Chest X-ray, AP view. Patient: 53 years old, sex F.
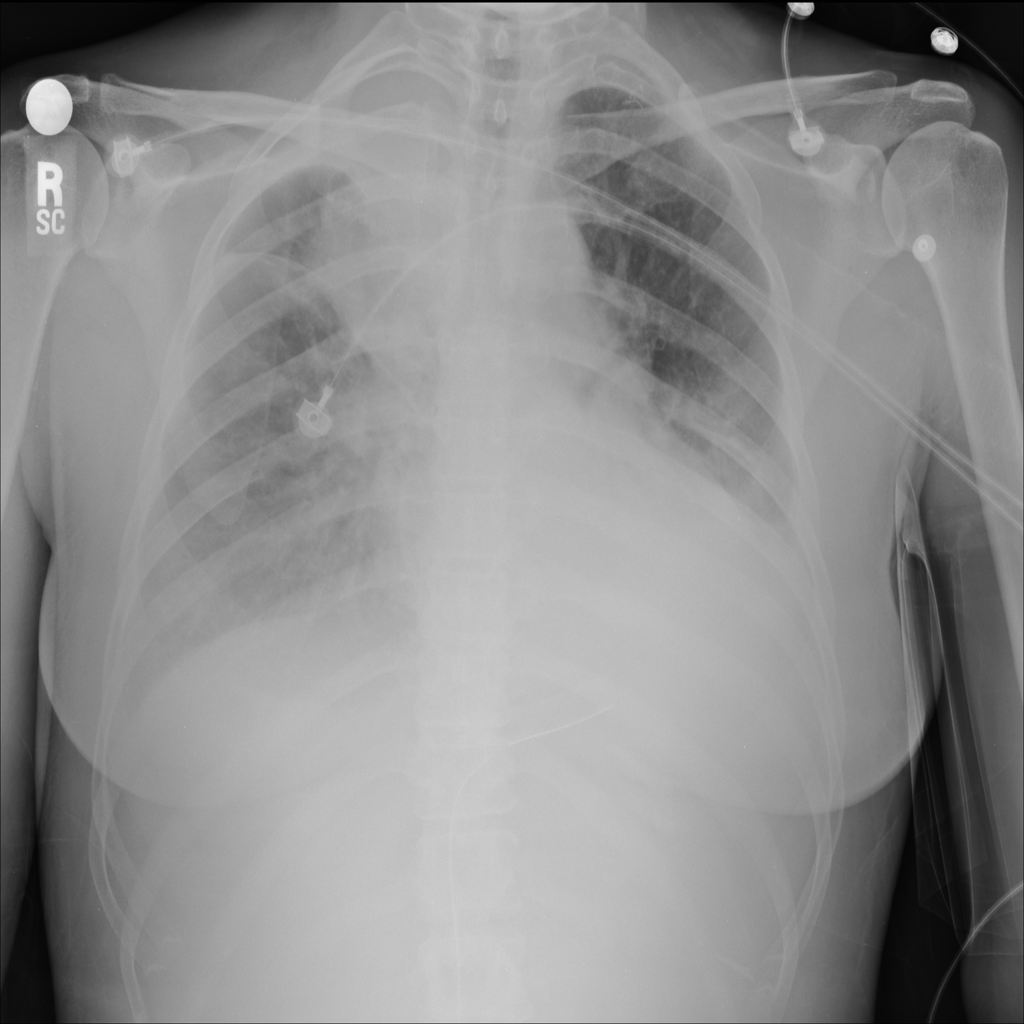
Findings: Atelectasis, Pleural_Thickening